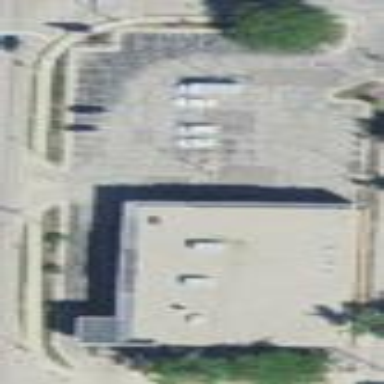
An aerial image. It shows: Retail area.